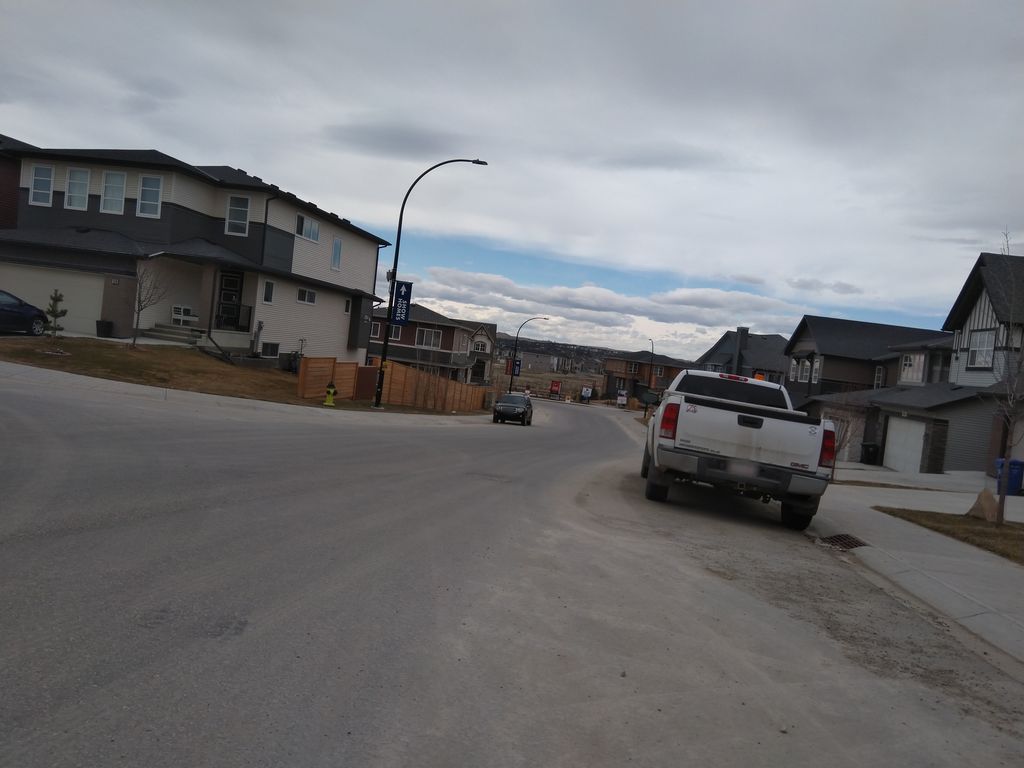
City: calgary